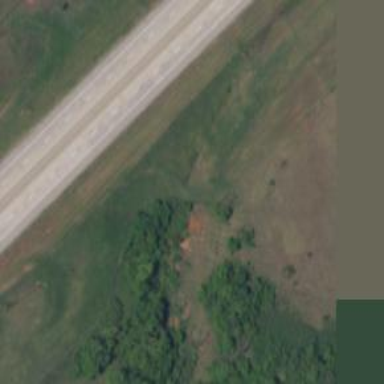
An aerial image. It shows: Culvert tunnel.